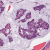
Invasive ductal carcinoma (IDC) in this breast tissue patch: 1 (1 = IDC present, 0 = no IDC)